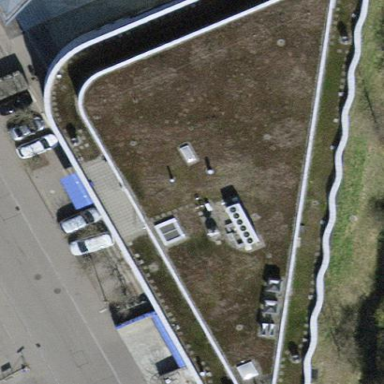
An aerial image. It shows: Retail building.